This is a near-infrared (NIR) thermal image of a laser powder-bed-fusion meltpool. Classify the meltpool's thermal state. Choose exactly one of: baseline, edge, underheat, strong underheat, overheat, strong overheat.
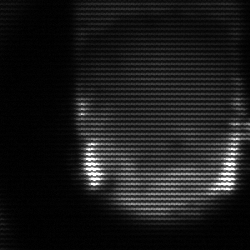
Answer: baseline